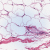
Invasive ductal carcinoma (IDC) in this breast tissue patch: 0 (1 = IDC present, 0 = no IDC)